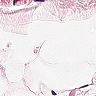
Metastatic tissue present: no